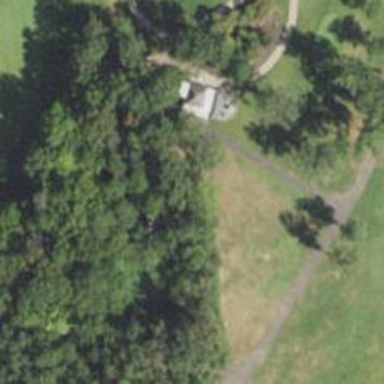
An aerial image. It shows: Path for both road and golf.